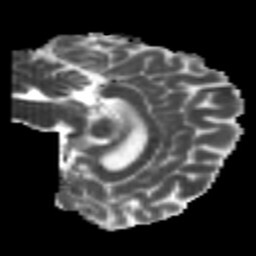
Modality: MD
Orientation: sagittal
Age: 21
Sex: female
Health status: healthy
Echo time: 0.074 s